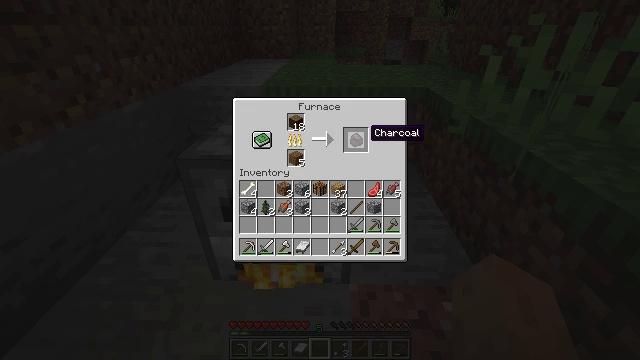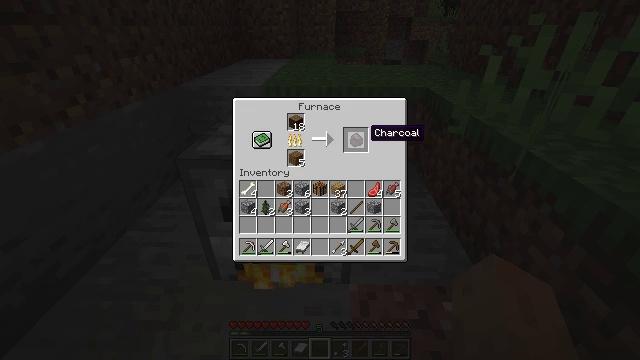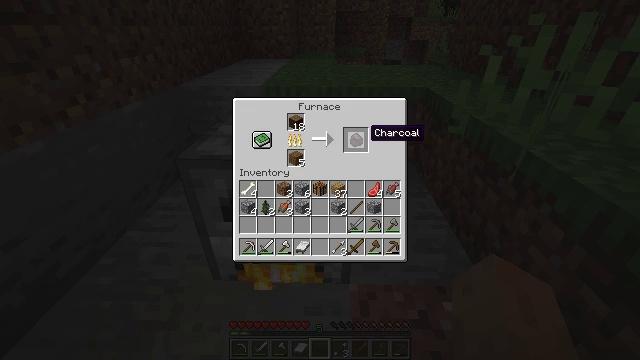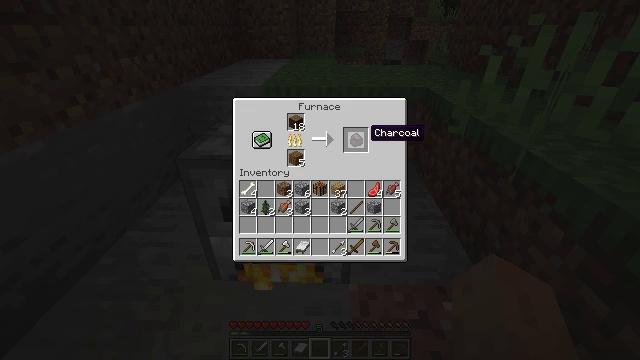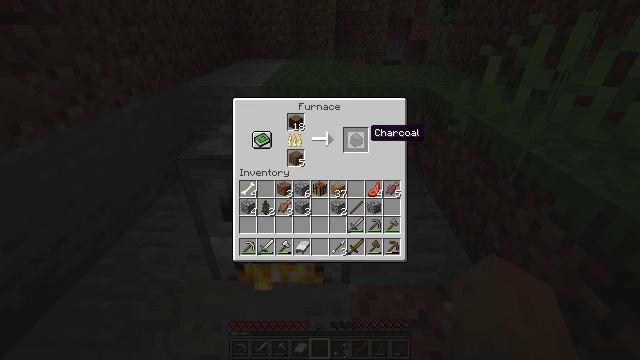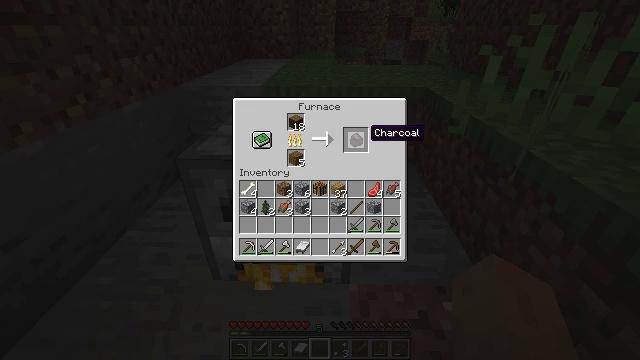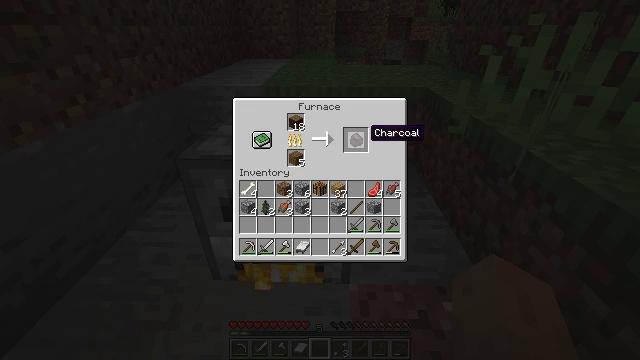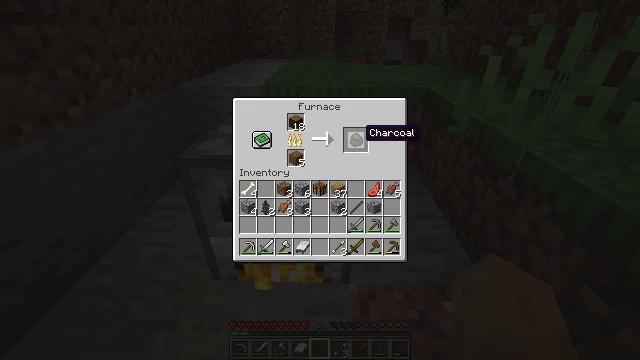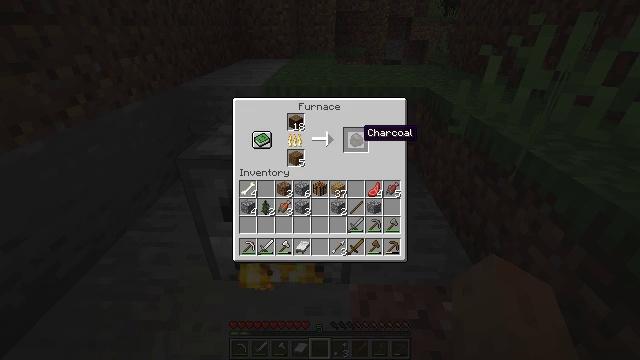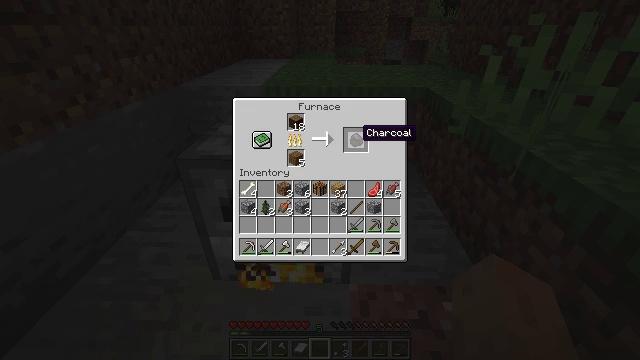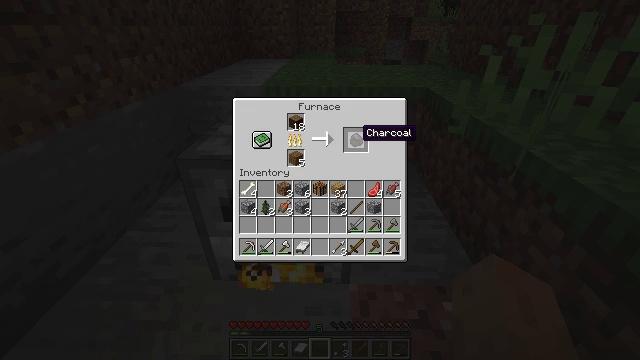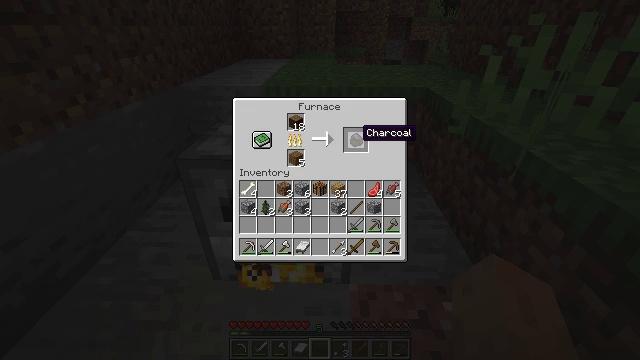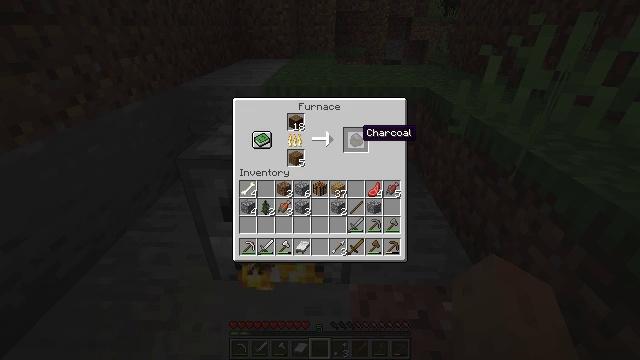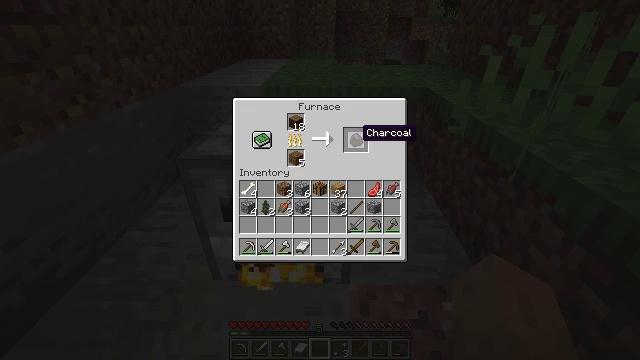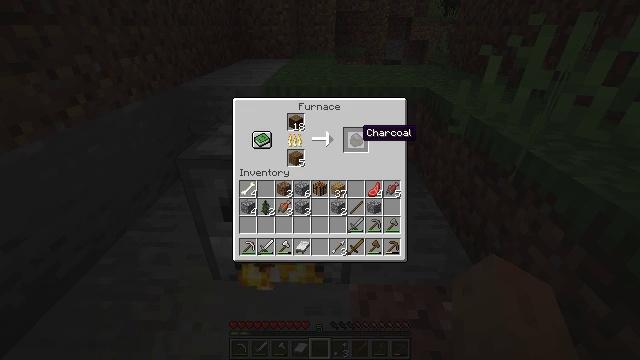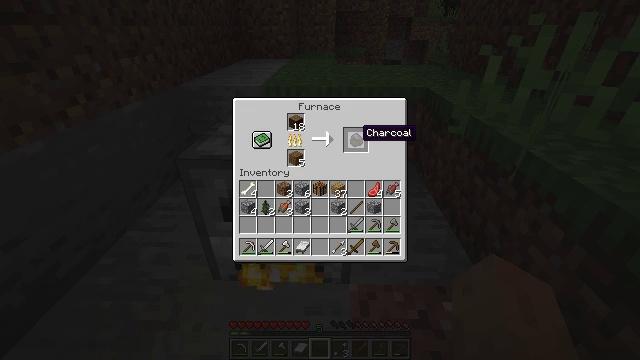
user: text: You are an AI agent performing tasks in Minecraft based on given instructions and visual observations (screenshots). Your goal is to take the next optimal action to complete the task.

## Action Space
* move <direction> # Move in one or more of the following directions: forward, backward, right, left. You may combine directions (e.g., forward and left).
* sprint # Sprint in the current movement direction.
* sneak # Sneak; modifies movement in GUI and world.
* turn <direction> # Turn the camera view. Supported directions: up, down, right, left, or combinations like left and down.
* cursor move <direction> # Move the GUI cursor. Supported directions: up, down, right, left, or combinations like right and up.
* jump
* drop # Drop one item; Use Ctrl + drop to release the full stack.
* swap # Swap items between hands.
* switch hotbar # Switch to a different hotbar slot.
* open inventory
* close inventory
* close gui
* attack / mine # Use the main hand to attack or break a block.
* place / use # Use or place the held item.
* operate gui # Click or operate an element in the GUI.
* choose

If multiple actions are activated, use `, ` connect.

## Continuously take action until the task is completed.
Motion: motion action
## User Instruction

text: Craft charcoal in a furnace.
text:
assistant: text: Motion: no_op
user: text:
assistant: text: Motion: no_op
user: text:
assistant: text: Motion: no_op
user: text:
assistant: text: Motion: no_op
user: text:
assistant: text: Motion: no_op
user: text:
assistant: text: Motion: no_op
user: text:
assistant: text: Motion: no_op
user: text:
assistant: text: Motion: no_op
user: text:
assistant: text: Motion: no_op
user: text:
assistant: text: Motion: no_op
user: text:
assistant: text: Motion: no_op
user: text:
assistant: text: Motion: no_op
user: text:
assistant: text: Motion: no_op
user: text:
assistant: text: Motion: no_op
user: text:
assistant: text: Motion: no_op
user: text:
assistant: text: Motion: no_op
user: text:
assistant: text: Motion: no_op
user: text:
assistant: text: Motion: no_op
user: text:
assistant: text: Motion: no_op
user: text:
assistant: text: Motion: no_op
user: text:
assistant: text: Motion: no_op
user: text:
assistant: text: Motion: no_op
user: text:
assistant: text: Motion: no_op
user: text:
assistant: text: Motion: no_op
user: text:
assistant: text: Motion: no_op
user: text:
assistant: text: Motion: no_op
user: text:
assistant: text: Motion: no_op
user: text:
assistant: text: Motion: no_op
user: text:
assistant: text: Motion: no_op
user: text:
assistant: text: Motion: no_op